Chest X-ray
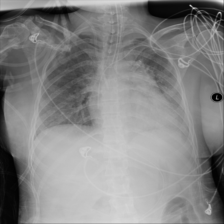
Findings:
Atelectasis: negative
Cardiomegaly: negative
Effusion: negative
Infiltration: negative
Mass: negative
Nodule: negative
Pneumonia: negative
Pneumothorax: negative
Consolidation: negative
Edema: negative
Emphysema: negative
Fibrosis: negative
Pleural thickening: negative
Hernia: negative